RGB frame:
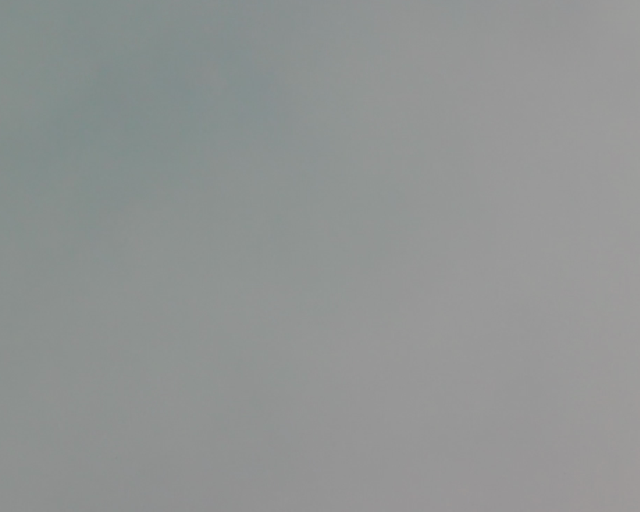
Thermal frame:
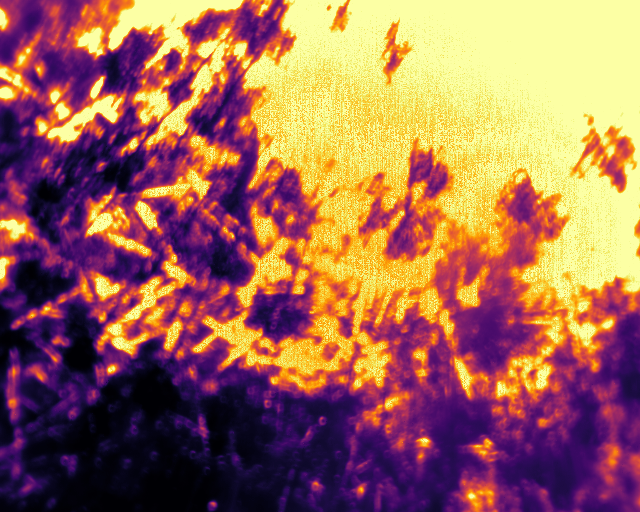
Captured: 2026-02-27 02:39:41
Pixels at or above 80 °C: 242777 (fraction of frame: 0.7409)